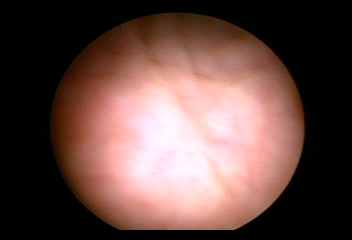
Modality: WLC
Class: Normal mucosa
Bladder cancer association: No